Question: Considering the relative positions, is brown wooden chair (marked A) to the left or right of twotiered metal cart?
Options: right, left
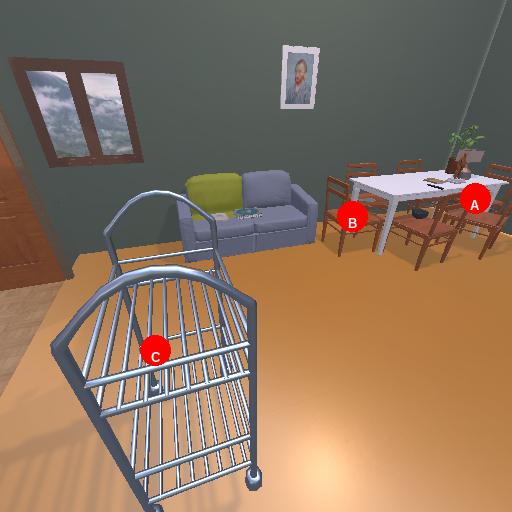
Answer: right